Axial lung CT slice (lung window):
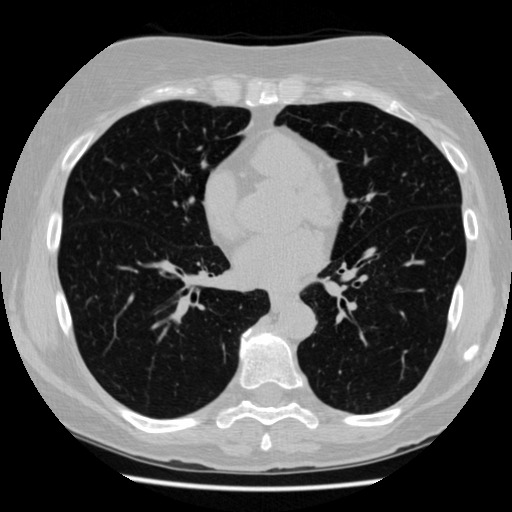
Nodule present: no